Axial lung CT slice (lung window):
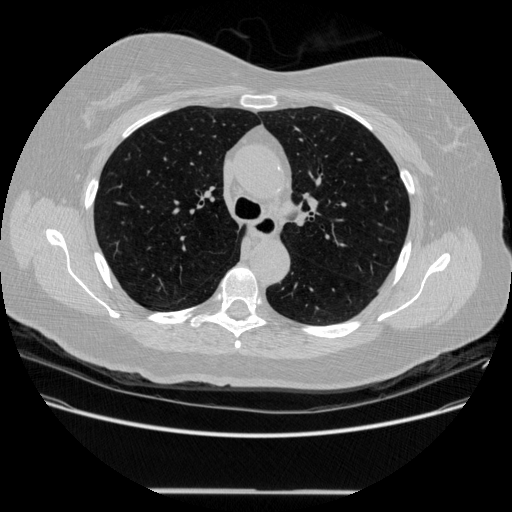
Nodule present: no